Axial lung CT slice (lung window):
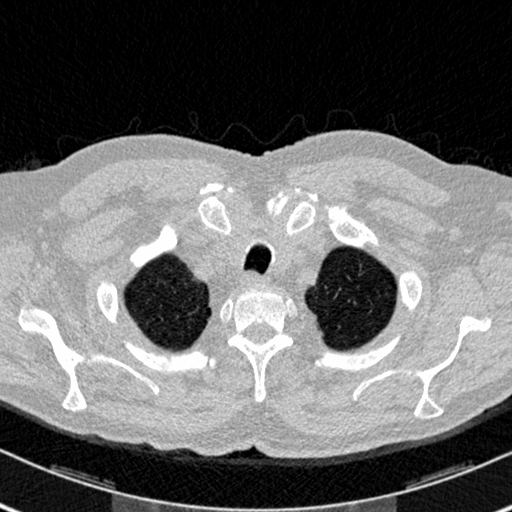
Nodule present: no